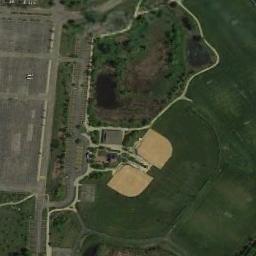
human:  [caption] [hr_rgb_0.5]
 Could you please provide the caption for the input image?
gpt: Two baseball diamonds are in the middle of grass next to an open place .

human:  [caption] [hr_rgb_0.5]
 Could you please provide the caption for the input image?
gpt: There is a trail leading to this baseball field .

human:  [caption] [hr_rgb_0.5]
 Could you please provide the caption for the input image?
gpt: There are two baseball diamonds in the grass next to the parking lot .

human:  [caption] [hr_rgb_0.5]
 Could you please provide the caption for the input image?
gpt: Two adjacent baseball diamonds on the lawn and a parking lot beside .

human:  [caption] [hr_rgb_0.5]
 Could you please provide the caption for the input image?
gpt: Two baseball diamonds are surrounded by grass .